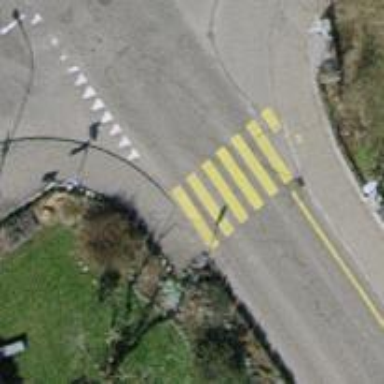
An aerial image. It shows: Zebra crossing on the road.